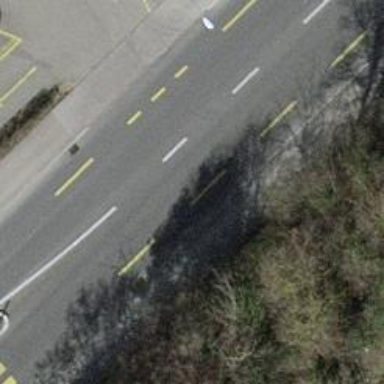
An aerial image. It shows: Secondary road with dedicated cycle lane.